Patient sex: M
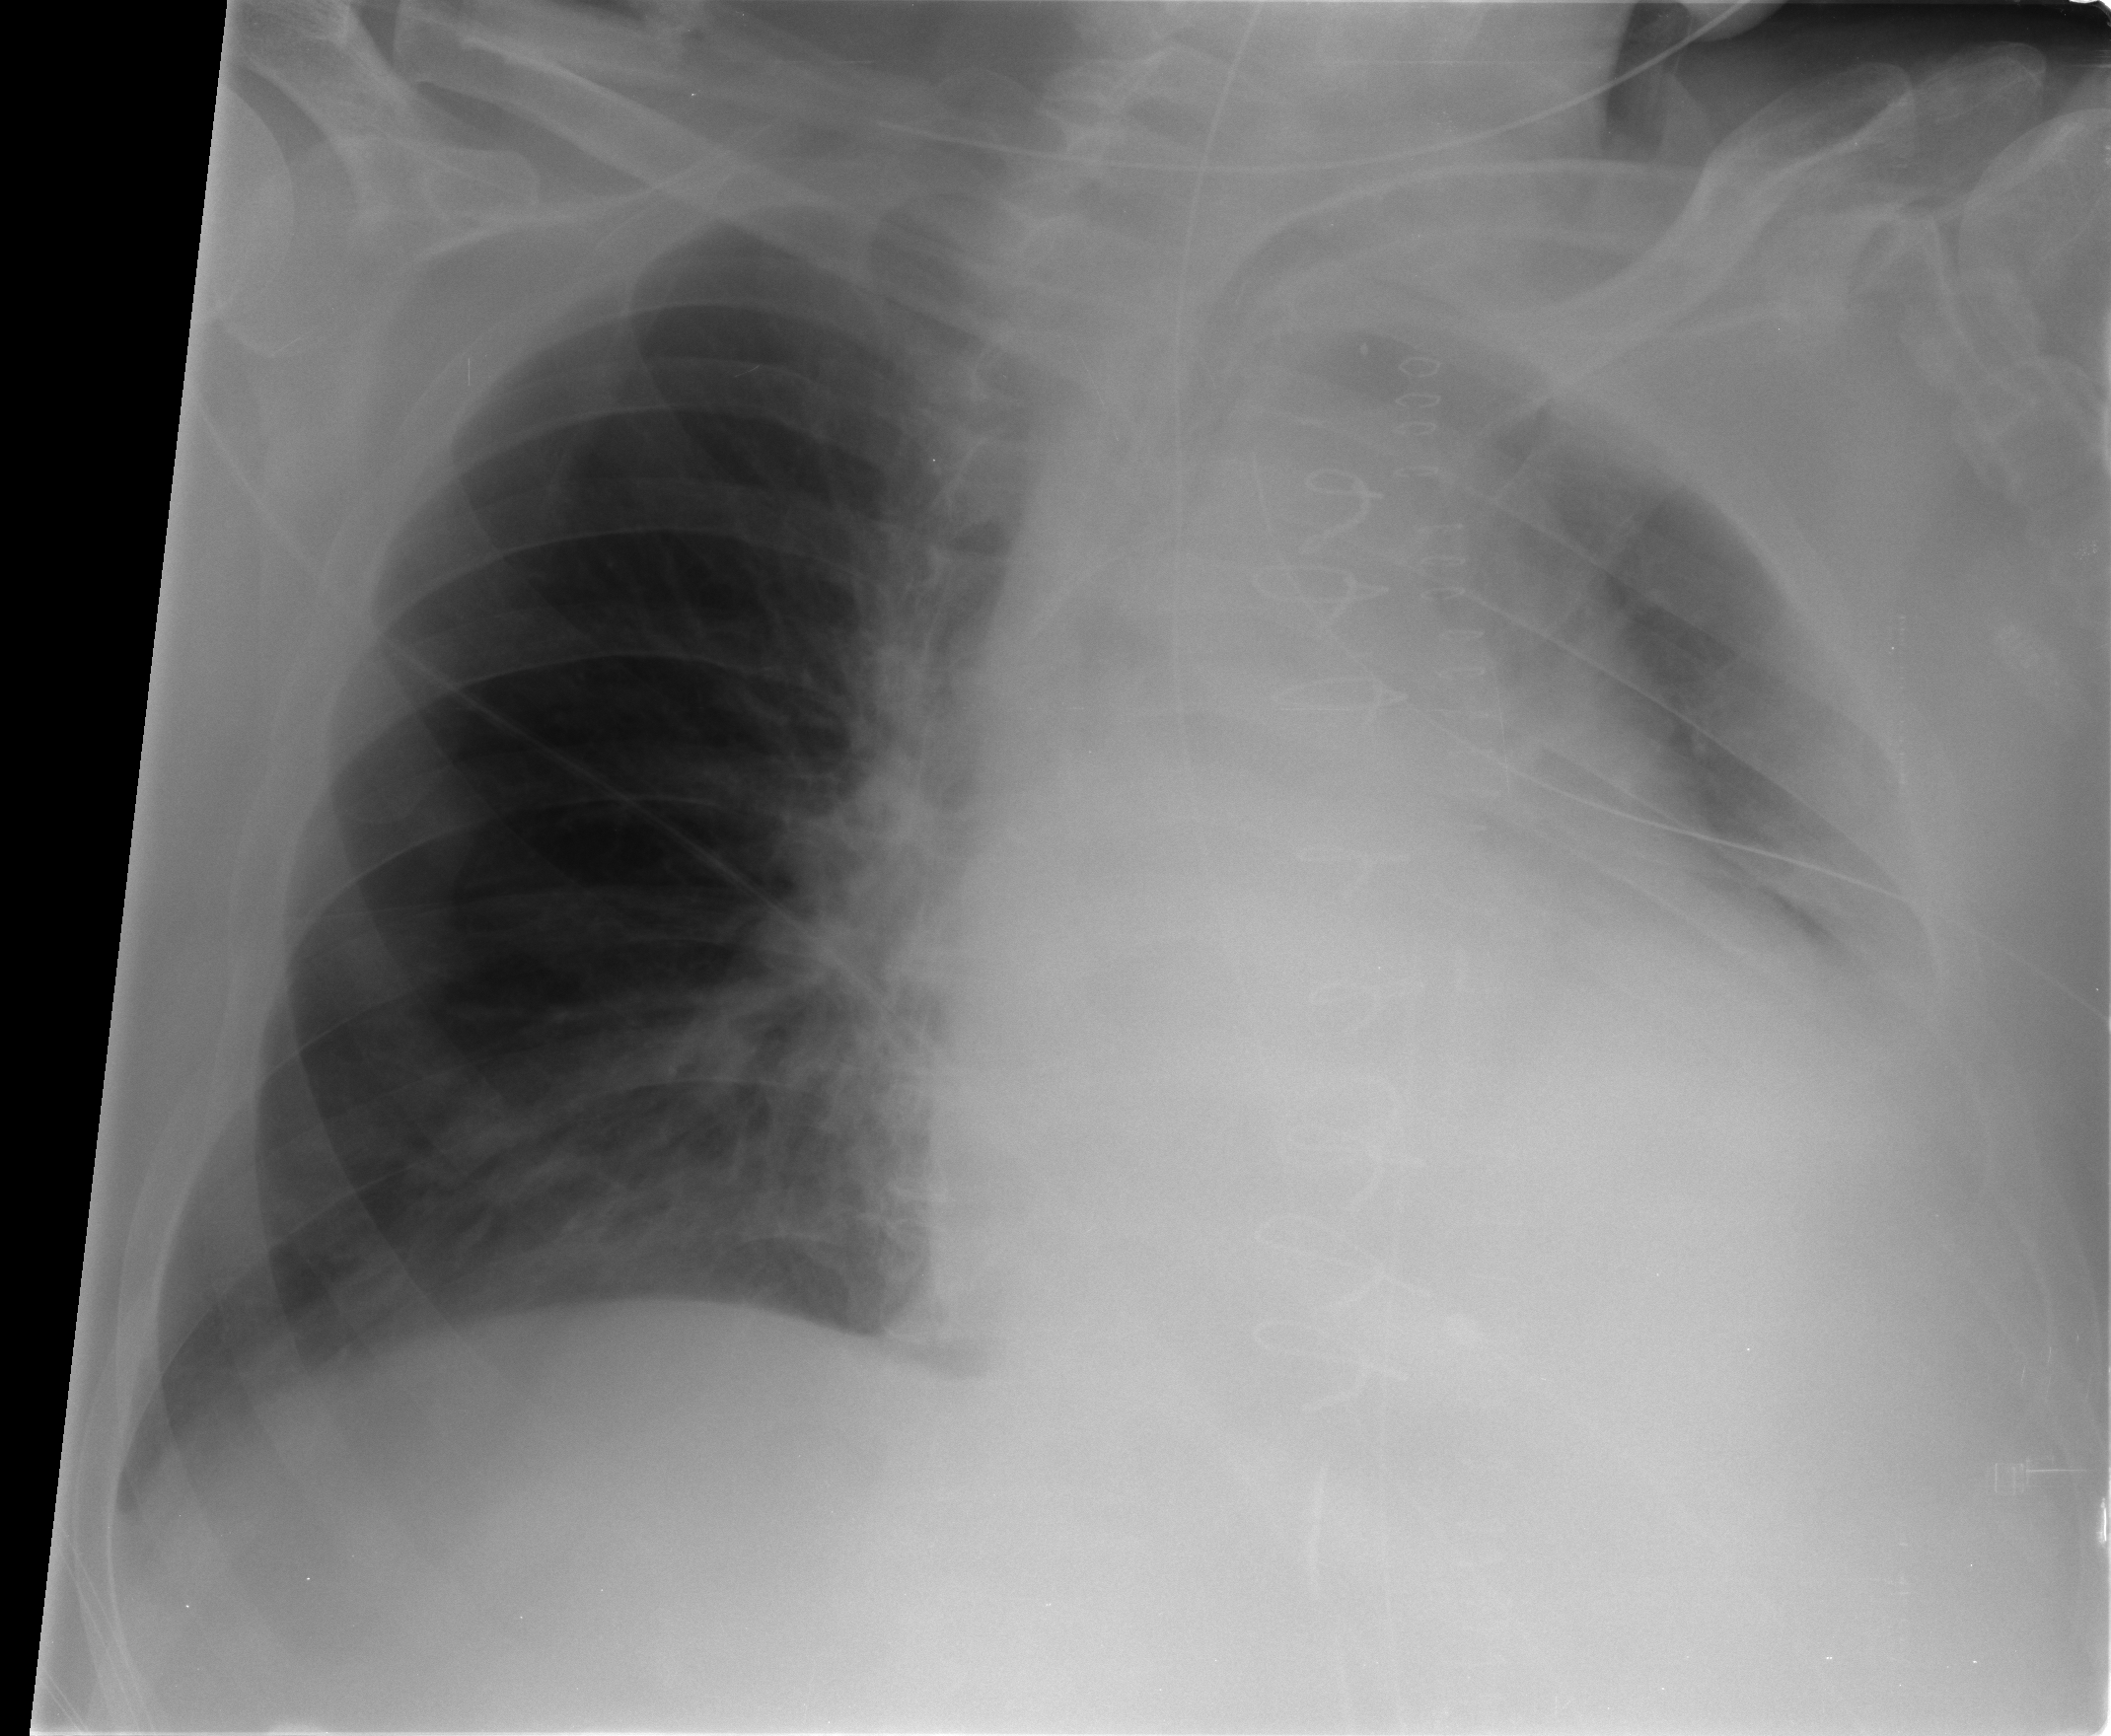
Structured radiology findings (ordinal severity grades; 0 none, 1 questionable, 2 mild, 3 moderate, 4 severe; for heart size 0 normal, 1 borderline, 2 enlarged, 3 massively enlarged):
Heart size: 2
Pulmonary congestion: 0
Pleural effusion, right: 0
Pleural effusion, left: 3
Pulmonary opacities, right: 0
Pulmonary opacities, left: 0
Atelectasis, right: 0
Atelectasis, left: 3